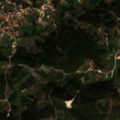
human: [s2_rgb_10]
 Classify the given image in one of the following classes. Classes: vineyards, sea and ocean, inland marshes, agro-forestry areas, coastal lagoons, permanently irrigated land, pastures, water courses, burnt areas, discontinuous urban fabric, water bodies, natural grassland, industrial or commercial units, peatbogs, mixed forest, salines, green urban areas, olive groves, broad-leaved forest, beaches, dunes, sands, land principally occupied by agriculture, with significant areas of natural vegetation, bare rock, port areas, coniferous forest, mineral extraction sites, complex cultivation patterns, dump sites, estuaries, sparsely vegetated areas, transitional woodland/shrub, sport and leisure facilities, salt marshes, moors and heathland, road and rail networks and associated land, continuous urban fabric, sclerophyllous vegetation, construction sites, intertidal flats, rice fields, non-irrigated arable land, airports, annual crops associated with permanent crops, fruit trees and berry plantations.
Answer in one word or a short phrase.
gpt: discontinuous urban fabric, annual crops associated with permanent crops, complex cultivation patterns, broad-leaved forest, mixed forest, transitional woodland/shrub